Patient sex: M
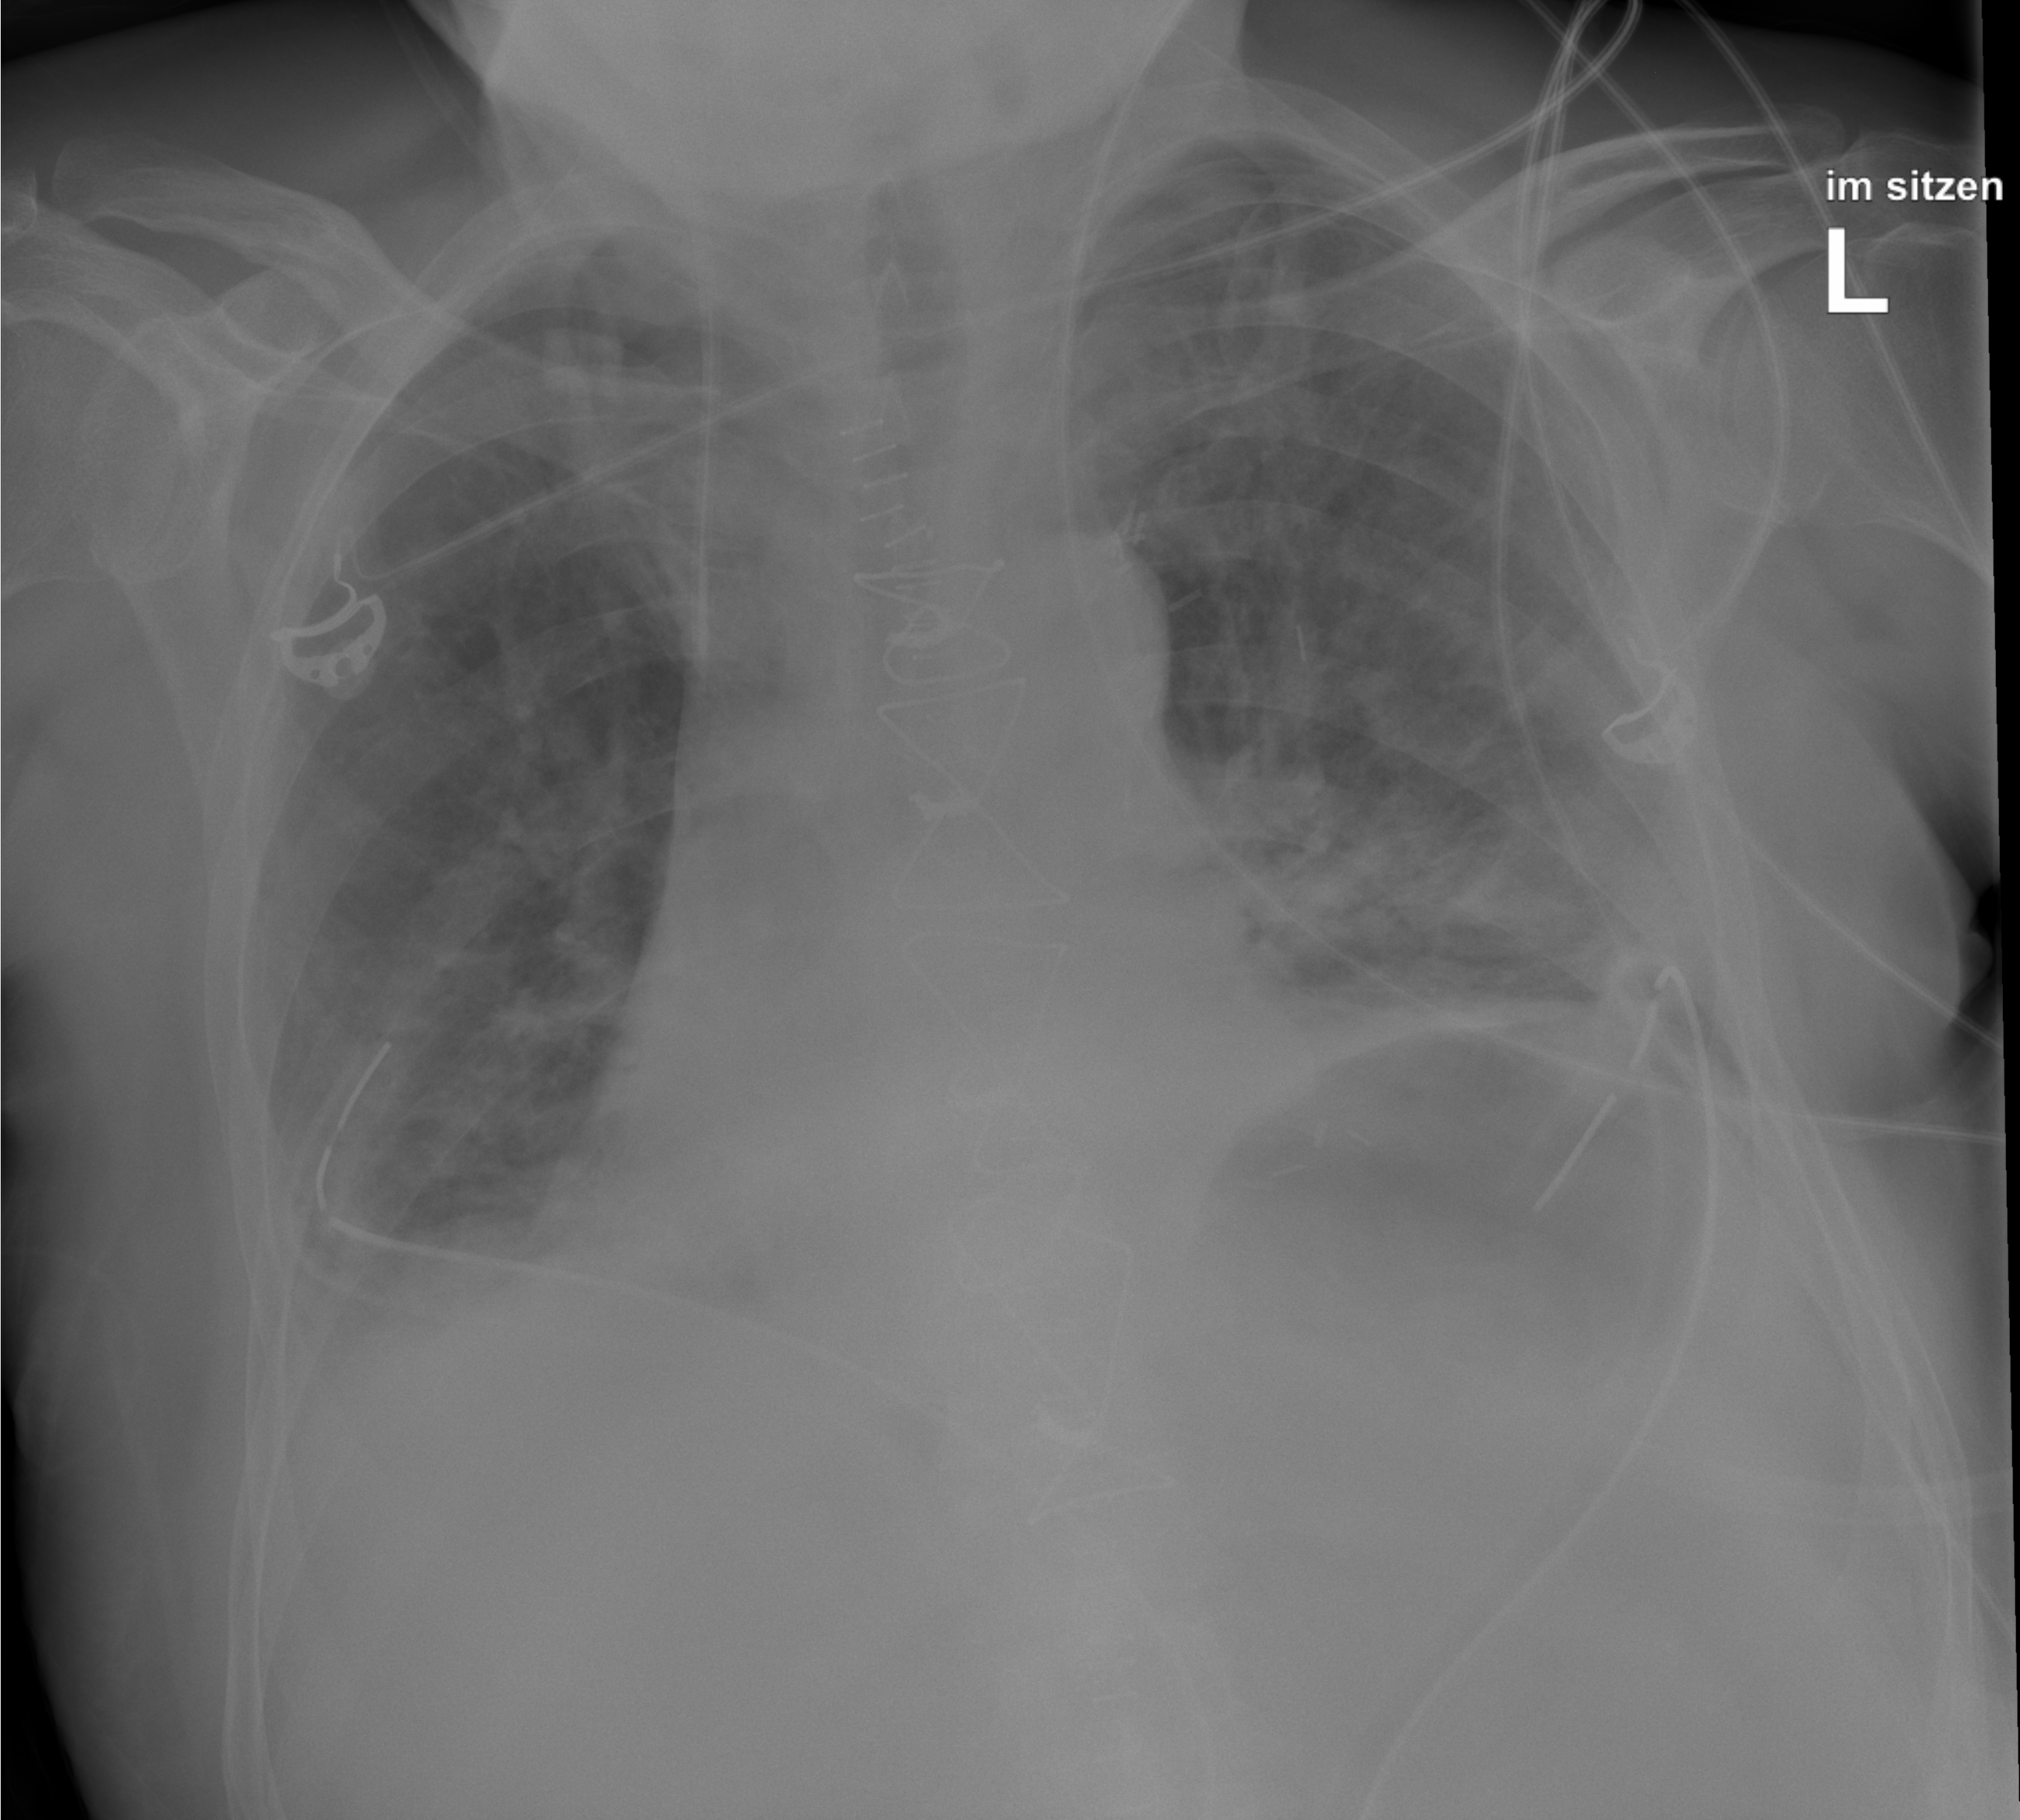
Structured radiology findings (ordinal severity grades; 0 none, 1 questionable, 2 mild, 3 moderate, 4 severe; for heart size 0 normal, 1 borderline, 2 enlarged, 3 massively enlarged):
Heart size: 2
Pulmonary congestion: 2
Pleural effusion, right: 2
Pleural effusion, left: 2
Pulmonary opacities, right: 2
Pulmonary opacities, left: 2
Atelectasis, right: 2
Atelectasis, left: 2